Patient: sex M, age 69
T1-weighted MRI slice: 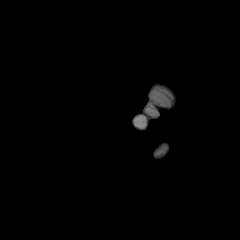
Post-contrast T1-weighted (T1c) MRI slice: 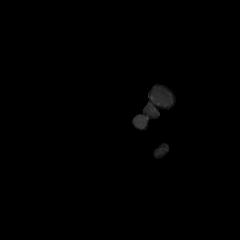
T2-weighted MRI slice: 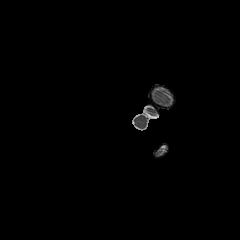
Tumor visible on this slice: no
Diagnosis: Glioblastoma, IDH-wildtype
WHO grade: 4